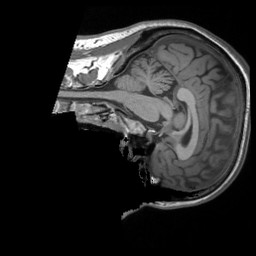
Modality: T1w
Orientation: sagittal
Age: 46
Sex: female
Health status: ill
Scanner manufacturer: siemens
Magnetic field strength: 3 T
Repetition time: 1.9 s
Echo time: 0.00247 s